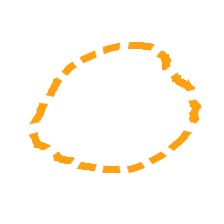
Shape: circle